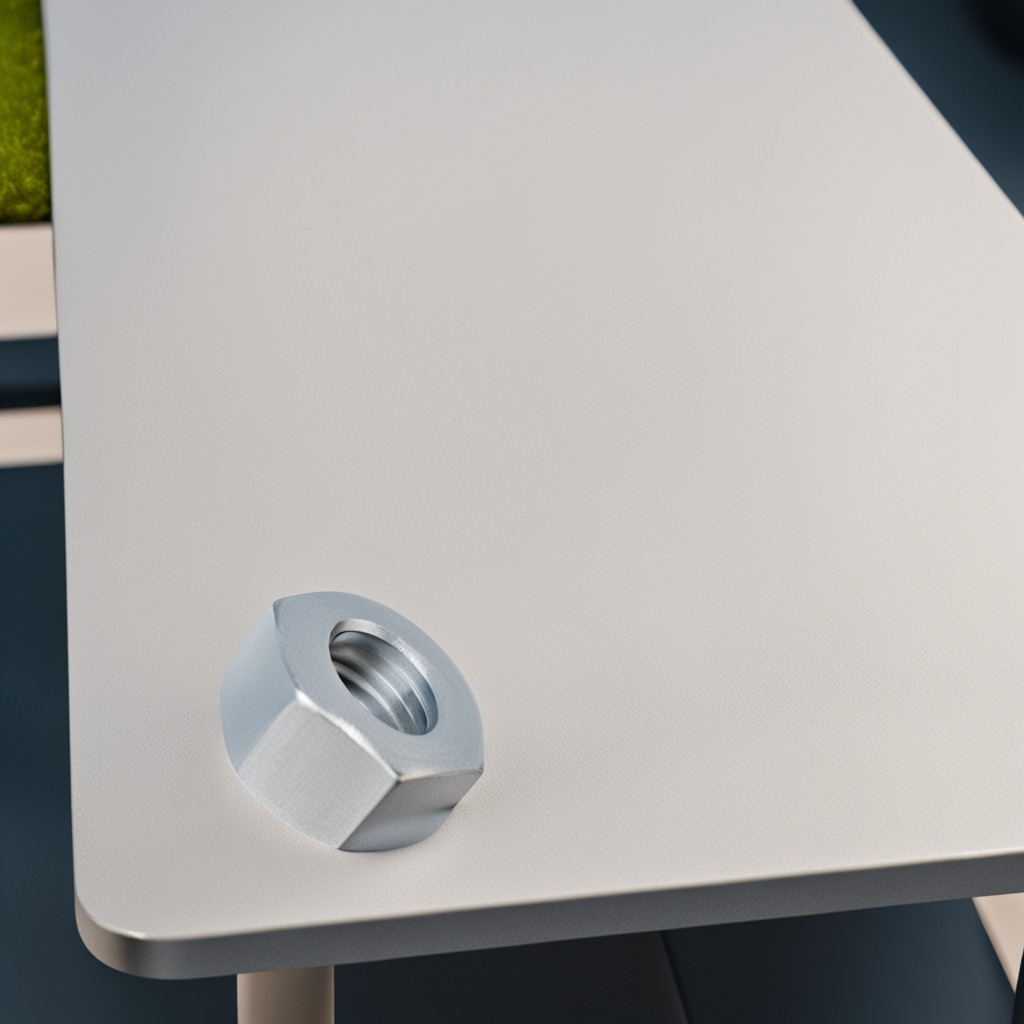
A metal nut is lying on a clean utility table in a temporary outdoor tool station.